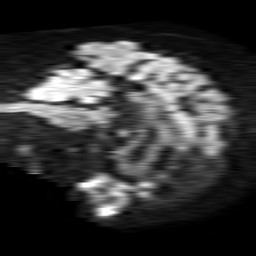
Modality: TRACE
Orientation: sagittal
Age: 58
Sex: male
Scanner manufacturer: philips
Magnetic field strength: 1.5 T
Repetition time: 4.6 s
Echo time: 0.08941 s